Interaction volume radius: 5 \u00c5
Interaction volume height: 10 \u00c5
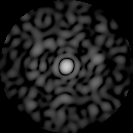
Disorder parameter: 0.7695